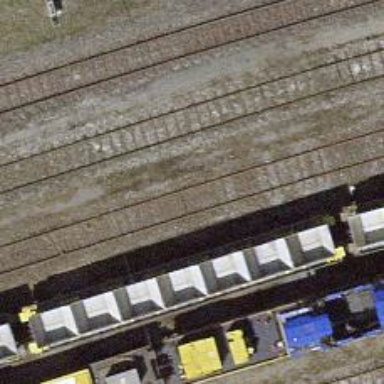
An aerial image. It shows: Rail yard with electrified contact lines for railway operations.